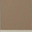
Piece: xx